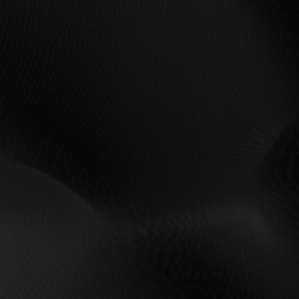
Label: non_frost